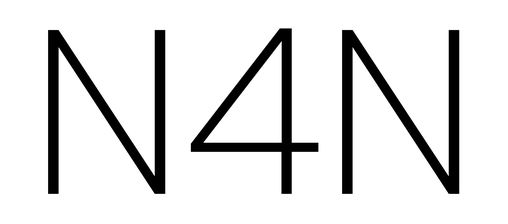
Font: Poppins-ExtraLight